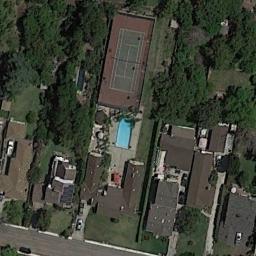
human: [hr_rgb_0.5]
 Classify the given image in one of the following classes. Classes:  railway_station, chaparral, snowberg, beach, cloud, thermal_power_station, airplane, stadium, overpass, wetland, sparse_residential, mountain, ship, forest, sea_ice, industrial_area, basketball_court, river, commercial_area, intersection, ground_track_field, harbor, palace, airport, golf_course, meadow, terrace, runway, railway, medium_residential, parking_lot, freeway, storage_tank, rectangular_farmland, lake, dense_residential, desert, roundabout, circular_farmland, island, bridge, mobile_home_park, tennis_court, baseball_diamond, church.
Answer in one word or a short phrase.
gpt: tennis_court